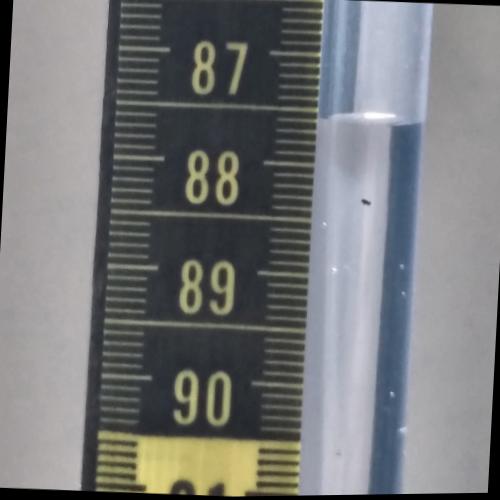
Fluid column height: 87.6 cm